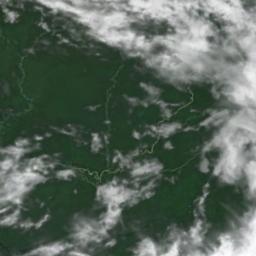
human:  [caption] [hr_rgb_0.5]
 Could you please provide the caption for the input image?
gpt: The stratocumulus are located above the land covered by dense vegetation .

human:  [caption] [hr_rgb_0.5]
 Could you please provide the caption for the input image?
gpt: White clouds on green earth .

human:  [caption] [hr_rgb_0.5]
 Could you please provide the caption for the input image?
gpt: The white cloud is above green land .

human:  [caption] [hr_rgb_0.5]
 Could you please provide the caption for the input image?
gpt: There is a layer of floating clouds on the sea .

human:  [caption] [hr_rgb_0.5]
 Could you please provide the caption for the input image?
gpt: There are slices of white clouds over a green land .